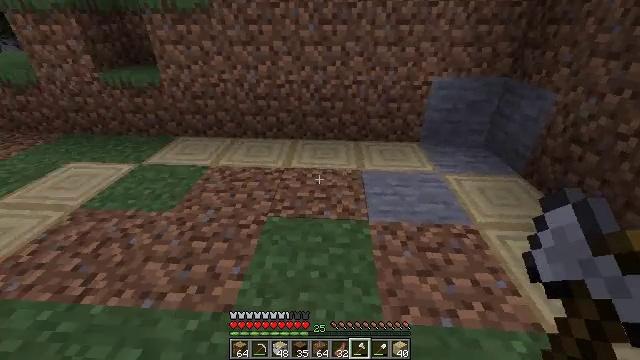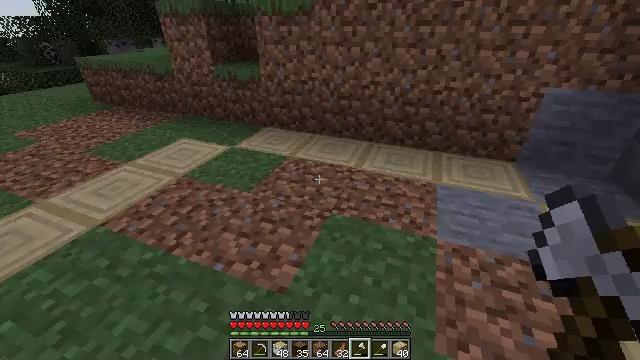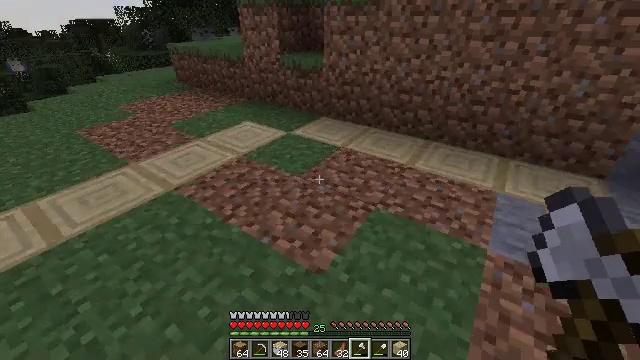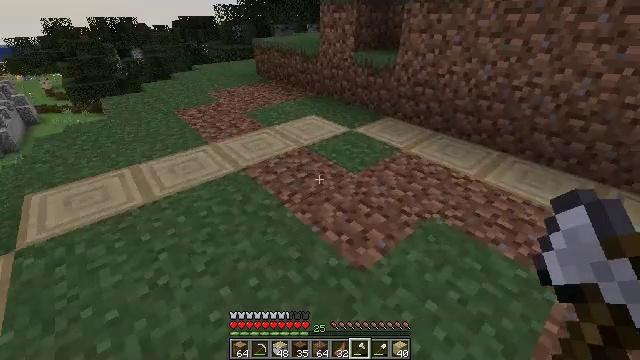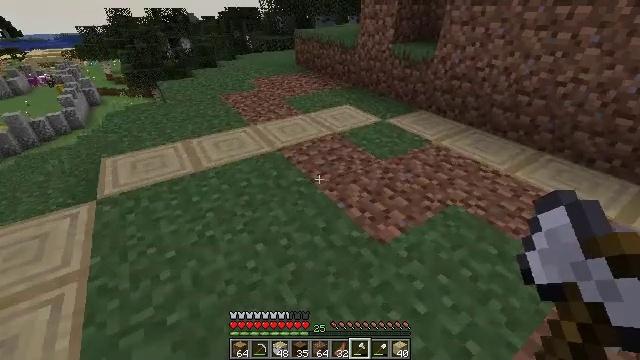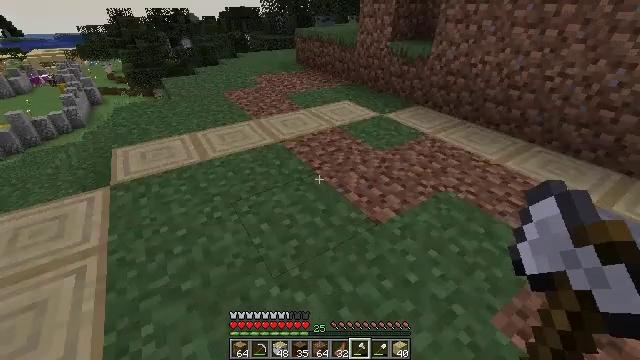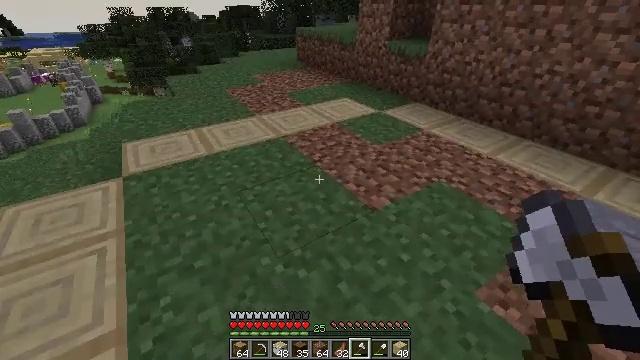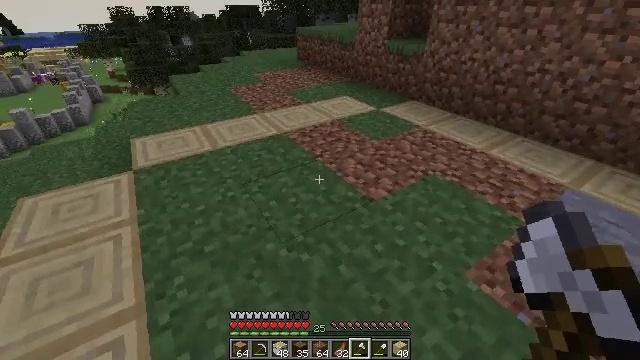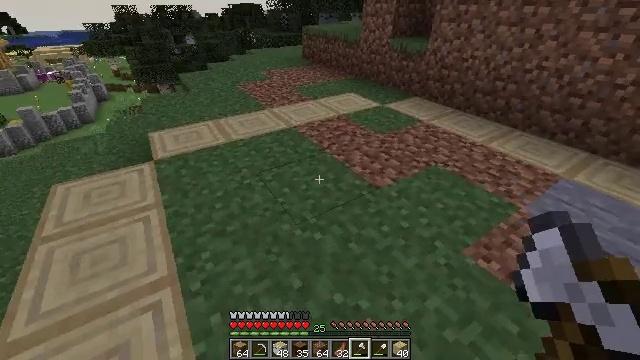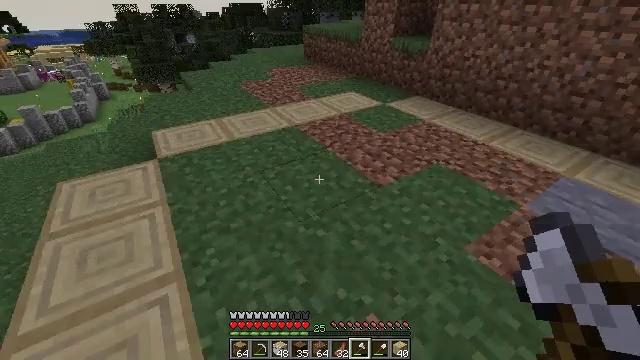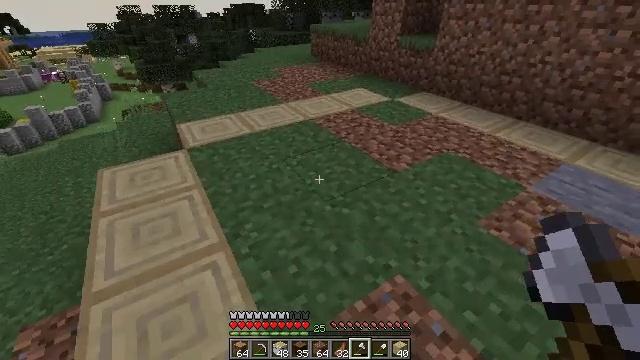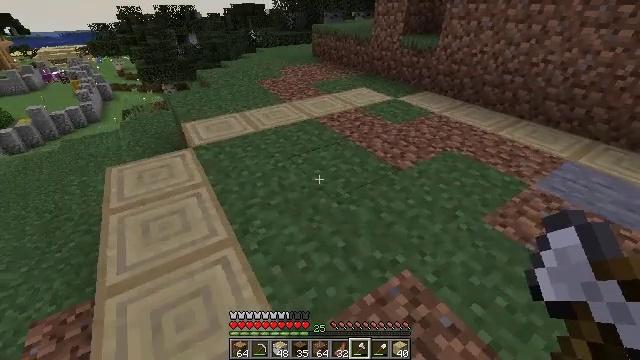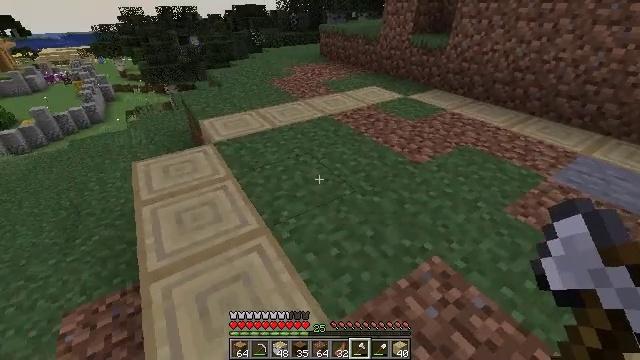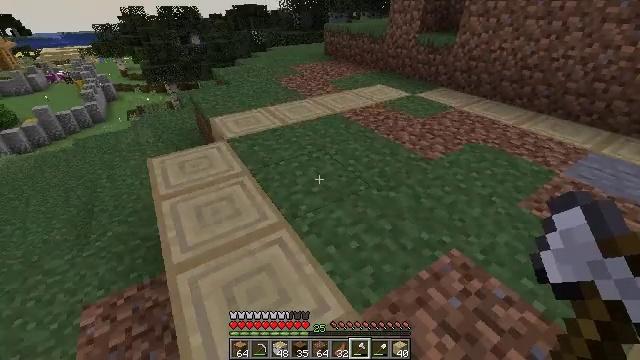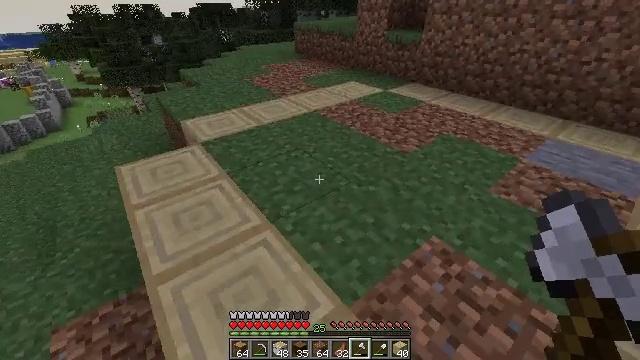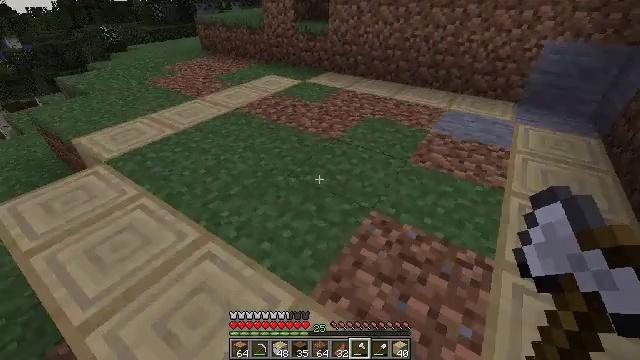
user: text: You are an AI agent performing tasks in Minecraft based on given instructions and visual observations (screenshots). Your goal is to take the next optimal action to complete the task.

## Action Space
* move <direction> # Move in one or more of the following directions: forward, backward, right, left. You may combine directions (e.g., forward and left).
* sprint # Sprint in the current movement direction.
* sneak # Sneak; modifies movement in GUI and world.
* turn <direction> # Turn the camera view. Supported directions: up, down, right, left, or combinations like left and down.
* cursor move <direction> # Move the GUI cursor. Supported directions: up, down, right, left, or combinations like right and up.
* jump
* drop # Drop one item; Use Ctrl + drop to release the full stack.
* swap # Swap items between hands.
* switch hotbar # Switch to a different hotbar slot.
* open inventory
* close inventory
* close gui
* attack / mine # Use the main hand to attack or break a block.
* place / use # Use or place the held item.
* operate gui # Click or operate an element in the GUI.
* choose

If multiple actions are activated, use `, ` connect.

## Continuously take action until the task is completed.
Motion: motion action
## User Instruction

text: Collect the stripped birch log by attacking it.
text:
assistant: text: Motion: turn left
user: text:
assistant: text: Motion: move back, turn left and down
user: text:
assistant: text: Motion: move back, turn left
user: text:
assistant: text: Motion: move back, turn left and down
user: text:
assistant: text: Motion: move back
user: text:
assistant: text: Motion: move back
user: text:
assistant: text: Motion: move back
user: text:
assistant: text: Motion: move back and move left
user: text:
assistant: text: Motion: move back and move left
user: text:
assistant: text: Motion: move back and move left
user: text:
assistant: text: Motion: move left
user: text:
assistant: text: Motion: move left
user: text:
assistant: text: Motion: no_op
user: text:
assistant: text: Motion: turn right
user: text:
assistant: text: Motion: turn right and down
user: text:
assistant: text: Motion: turn right and down
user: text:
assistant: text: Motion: move left, turn right
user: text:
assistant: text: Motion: move left, turn right
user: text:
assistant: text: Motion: move left, turn right
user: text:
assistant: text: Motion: move left
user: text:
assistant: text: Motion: move left
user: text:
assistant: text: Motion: turn right
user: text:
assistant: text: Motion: turn right
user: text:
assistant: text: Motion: turn right
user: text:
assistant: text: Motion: turn right
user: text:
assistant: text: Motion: no_op
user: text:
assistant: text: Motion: no_op
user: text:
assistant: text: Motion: turn right
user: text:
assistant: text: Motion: move left, turn right
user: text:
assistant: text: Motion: move left, turn right